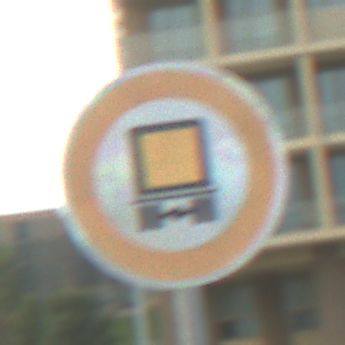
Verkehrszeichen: VerbotKennzeichnungspflichtigeKraftfahrzeugeGefaehrlicheGueter
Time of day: MorningAfternoon
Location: Outdoor (Urban)
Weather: PartlyCloudy
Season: NotSpecified
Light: Natural